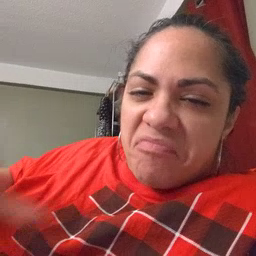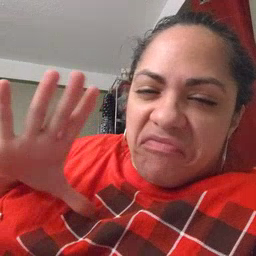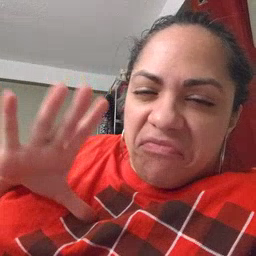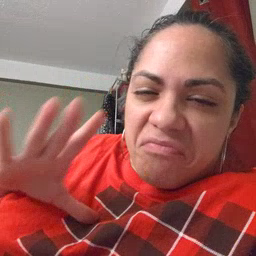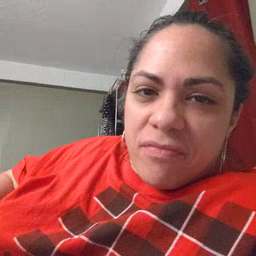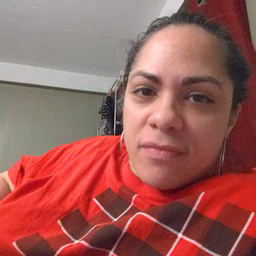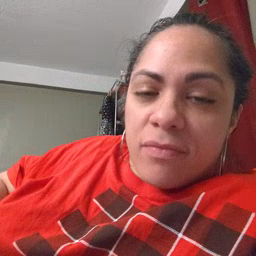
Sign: fine